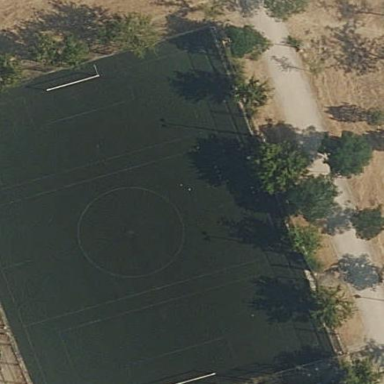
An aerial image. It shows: Artificial turf soccer pitch for leisure sports.